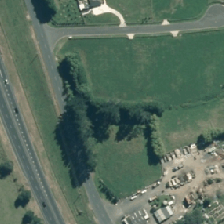
Land cover: low_producing_grassland